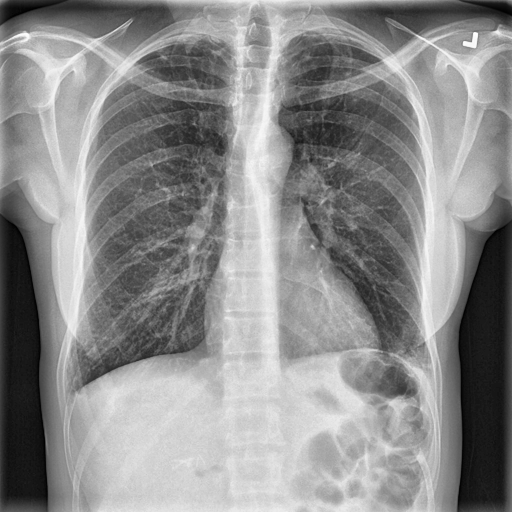
Finding: NORMAL